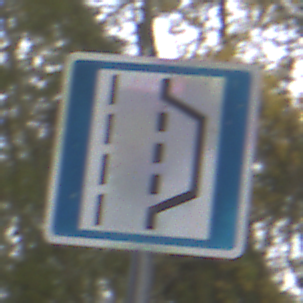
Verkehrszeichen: NothalteUndPannenbucht
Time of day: MorningAfternoon
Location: Outdoor (Urban)
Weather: PartlyCloudy
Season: NotSpecified
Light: Natural